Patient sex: M
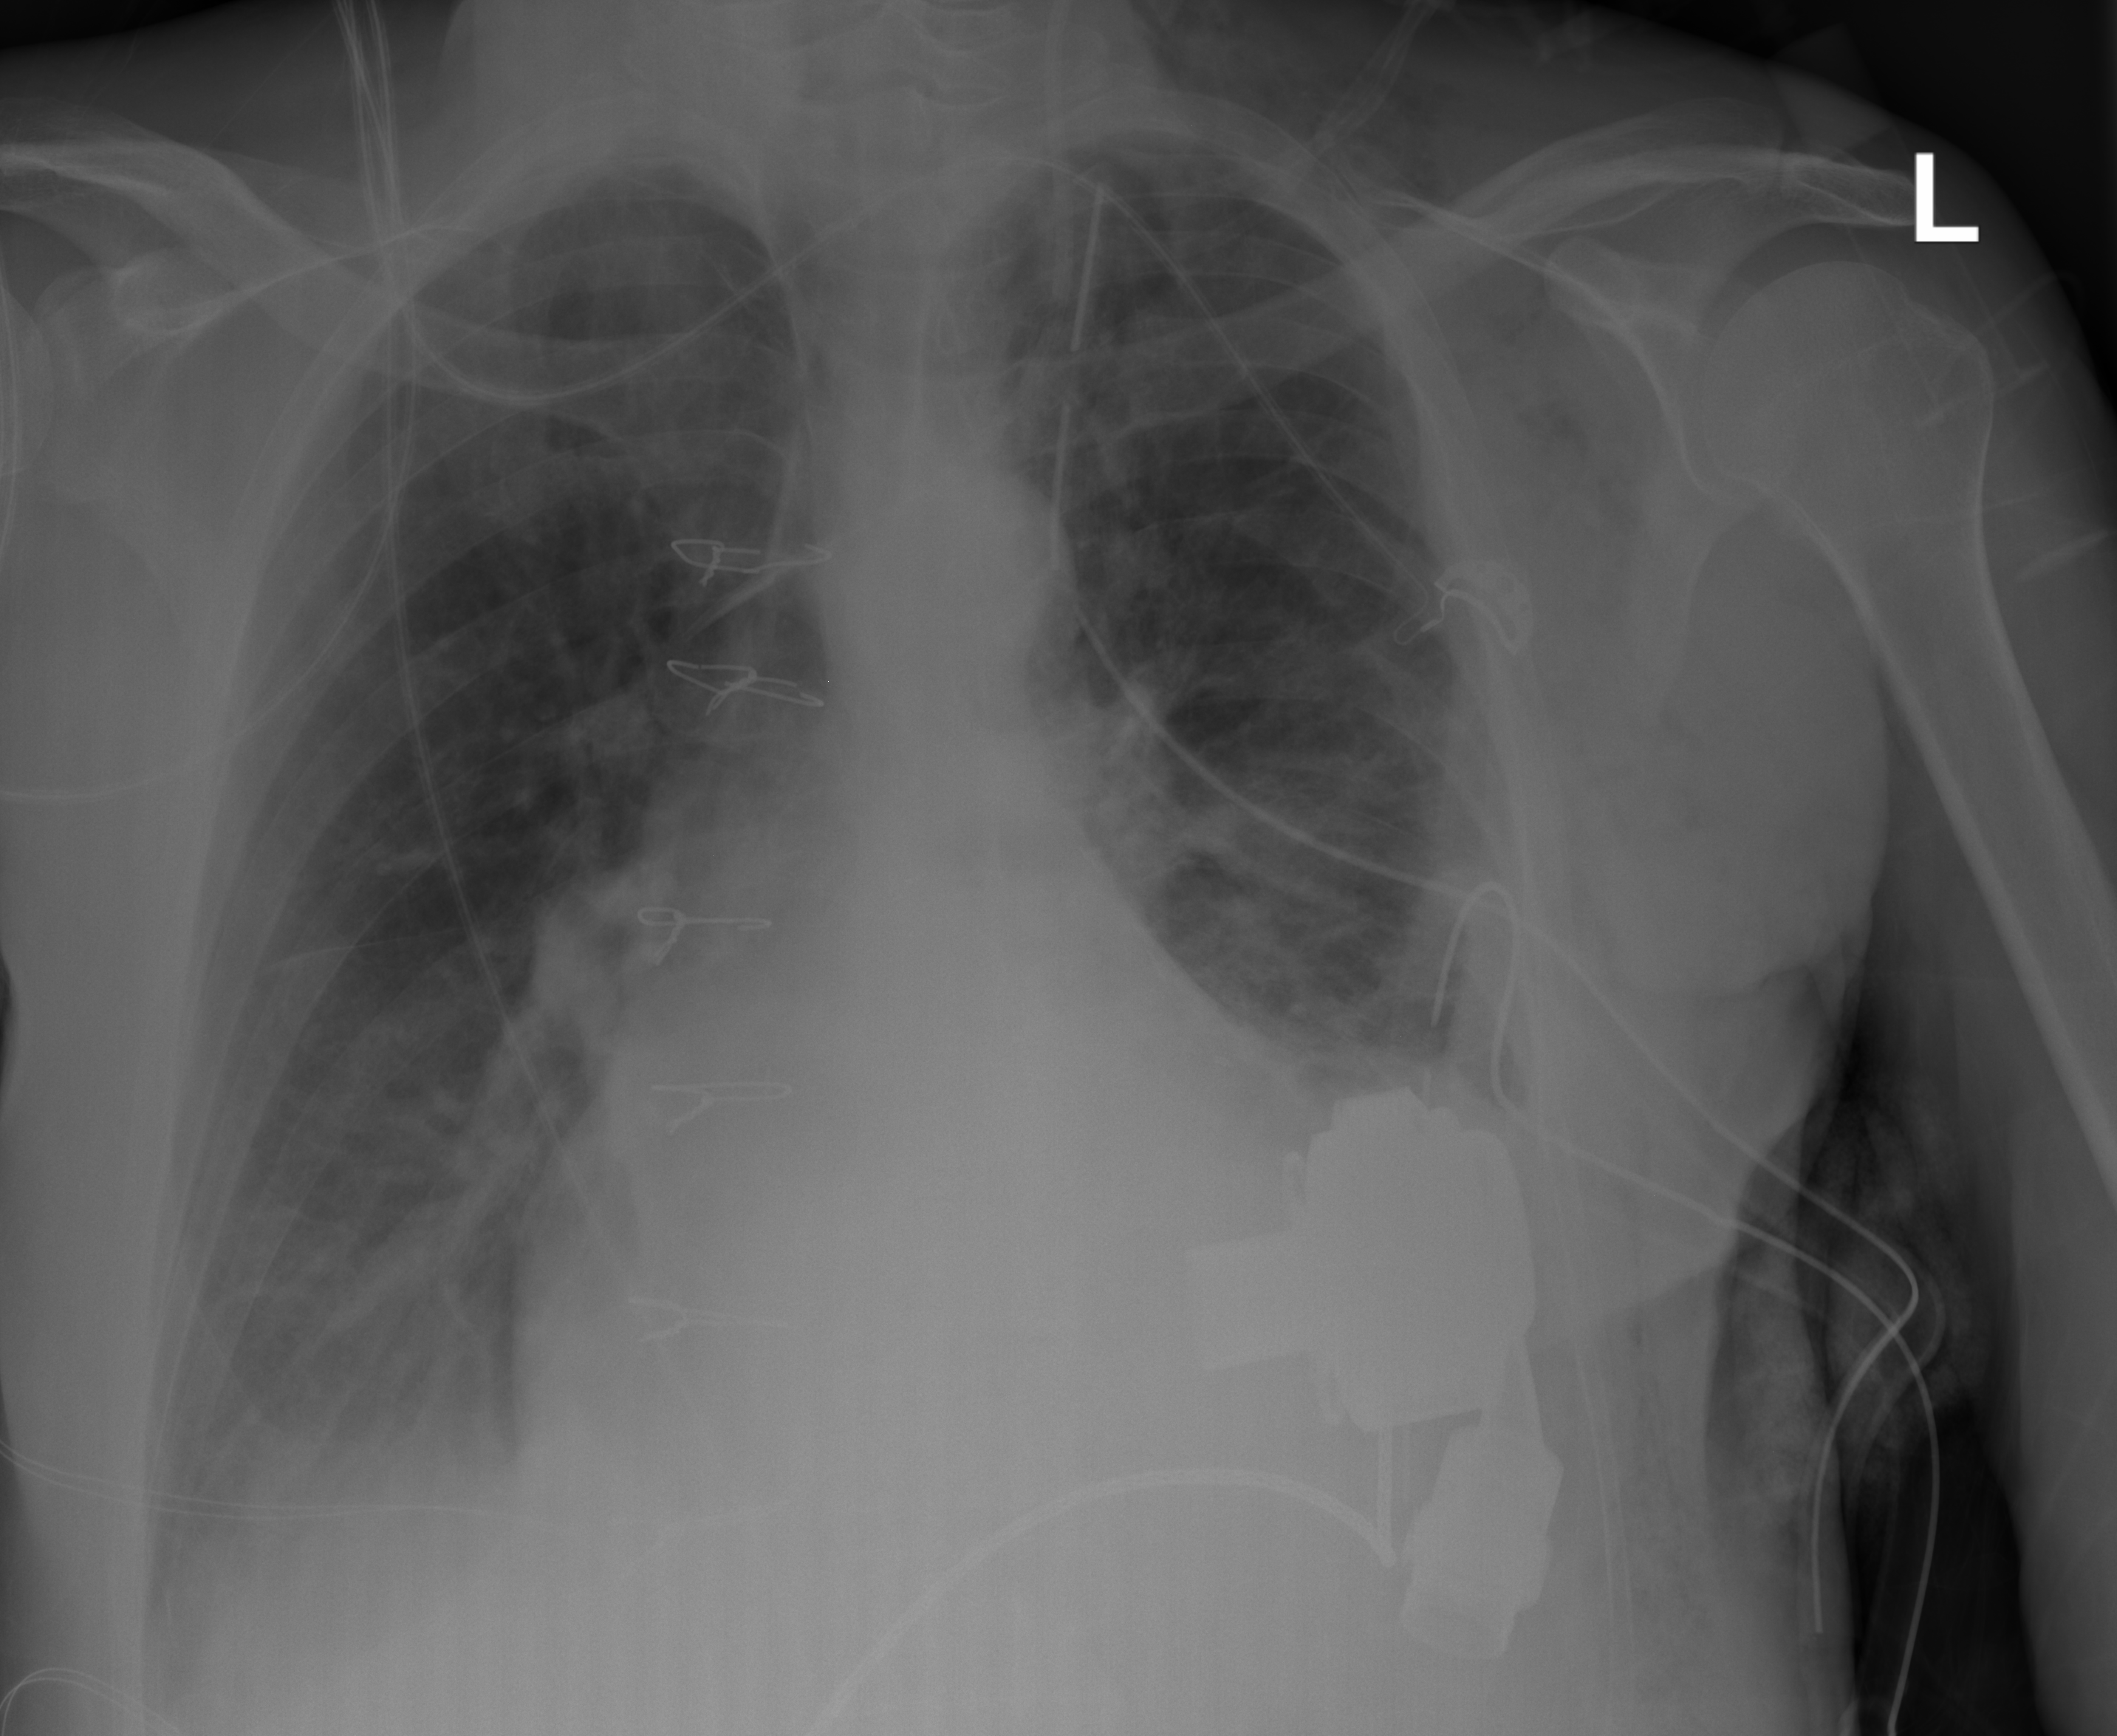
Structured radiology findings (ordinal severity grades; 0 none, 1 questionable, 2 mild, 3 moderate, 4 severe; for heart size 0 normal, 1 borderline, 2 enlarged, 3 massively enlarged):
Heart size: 2
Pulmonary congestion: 0
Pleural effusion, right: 2
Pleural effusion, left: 2
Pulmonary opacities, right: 0
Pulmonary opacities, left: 0
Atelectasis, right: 2
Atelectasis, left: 2